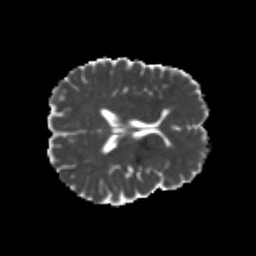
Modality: MD
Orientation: axial
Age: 24
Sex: male
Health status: healthy
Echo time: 0.074 s